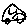
Label: car